Interaction volume radius: 10 \u00c5
Interaction volume height: 25 \u00c5
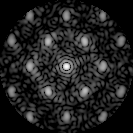
Disorder parameter: 0.4105